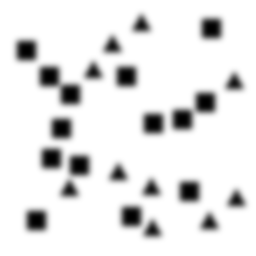
Squares: 14
Triangles: 10
Stars: 0
Total shapes: 24